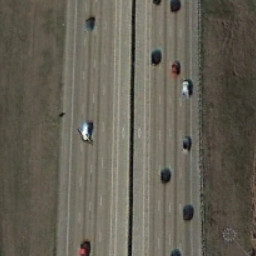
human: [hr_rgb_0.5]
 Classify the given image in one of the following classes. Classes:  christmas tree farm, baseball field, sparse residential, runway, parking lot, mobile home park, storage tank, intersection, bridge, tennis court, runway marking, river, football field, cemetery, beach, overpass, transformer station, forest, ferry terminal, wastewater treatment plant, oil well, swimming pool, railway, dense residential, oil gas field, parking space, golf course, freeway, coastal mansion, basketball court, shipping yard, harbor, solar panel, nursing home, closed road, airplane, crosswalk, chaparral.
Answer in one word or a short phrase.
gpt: freeway